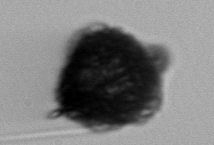
Label: Gonyaulax